Interaction volume radius: 10 \u00c5
Interaction volume height: 35 \u00c5
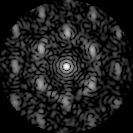
Disorder parameter: 0.5732